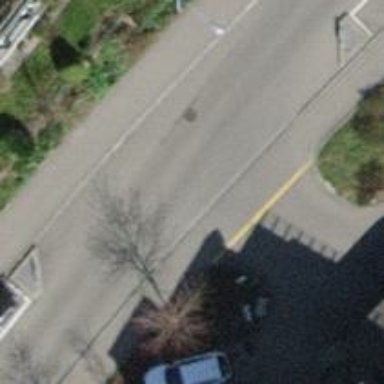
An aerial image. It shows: Sidewalk.